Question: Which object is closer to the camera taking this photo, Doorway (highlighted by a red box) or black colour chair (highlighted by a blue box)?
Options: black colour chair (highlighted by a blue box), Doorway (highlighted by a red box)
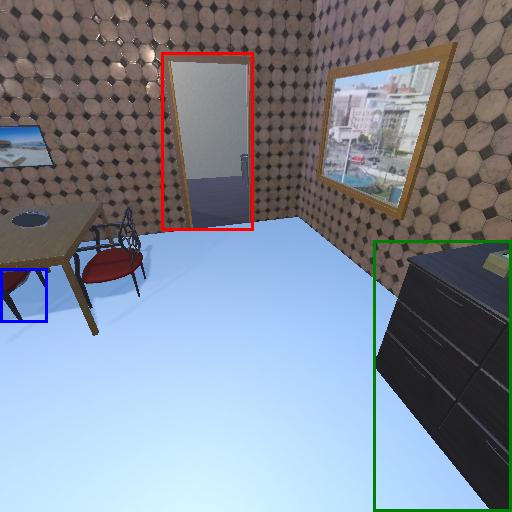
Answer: black colour chair (highlighted by a blue box)